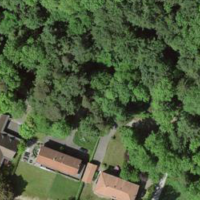
EUNIS habitat code: 41
Species observed at this site:
Ajuga reptans
Corylus avellana
Fagus sylvatica
Lathyrus pratensis